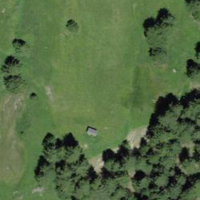
EUNIS habitat code: 43
Species observed at this site:
Viola tricolor